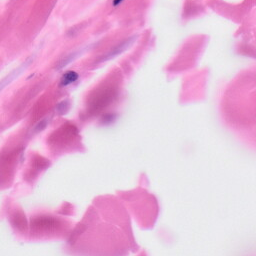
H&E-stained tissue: Skin